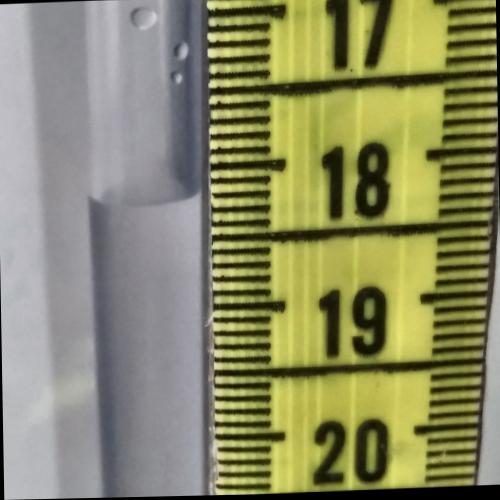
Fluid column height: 18.2 cm